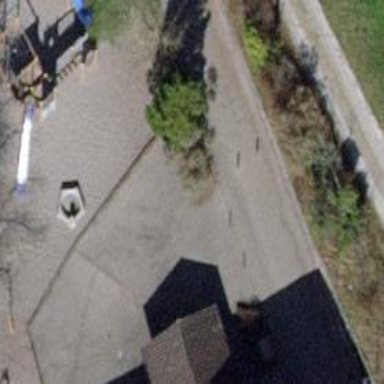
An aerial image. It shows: Bollard.